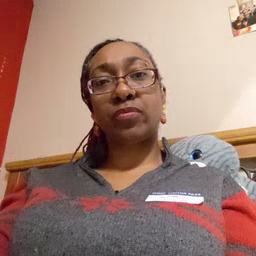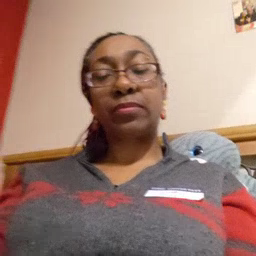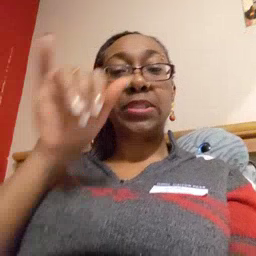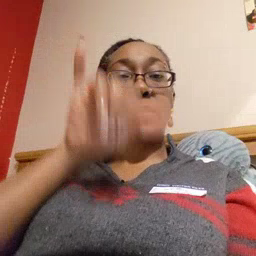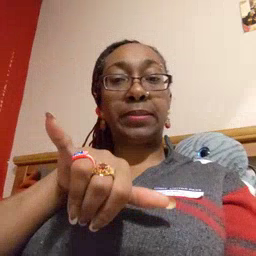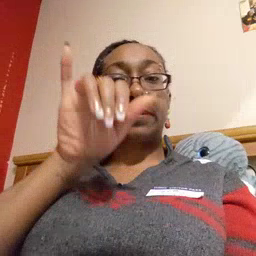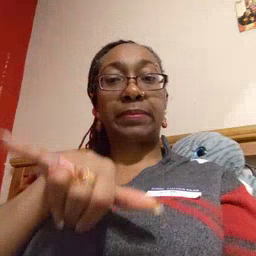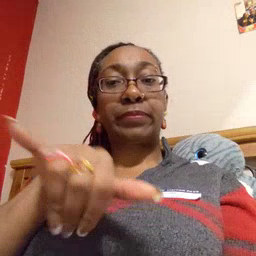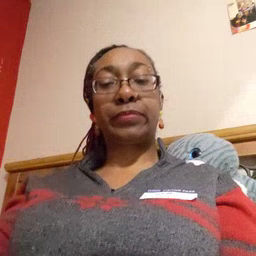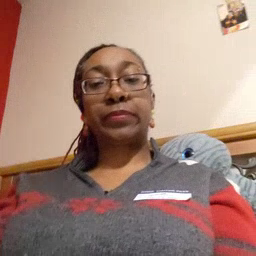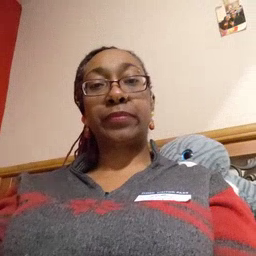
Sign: stay